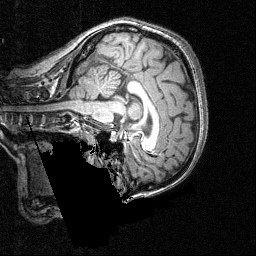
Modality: T1w
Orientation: sagittal
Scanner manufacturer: siemens
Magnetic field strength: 3 T
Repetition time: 1.54 s
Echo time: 0.00304 s